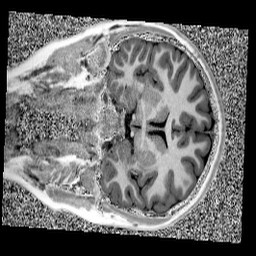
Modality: UNIT1
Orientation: coronal
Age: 11
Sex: female
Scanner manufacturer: siemens
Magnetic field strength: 3 T
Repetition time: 4 s
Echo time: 0.00299 s